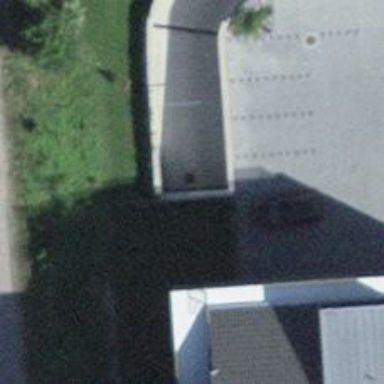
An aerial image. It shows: Parking entrance.